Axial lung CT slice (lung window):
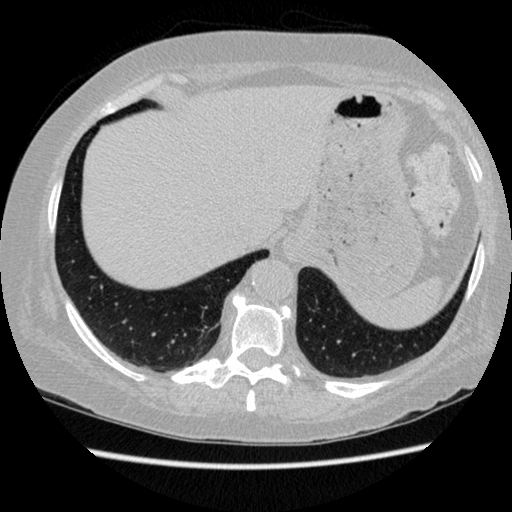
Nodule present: no